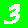
Digit: 3